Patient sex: M
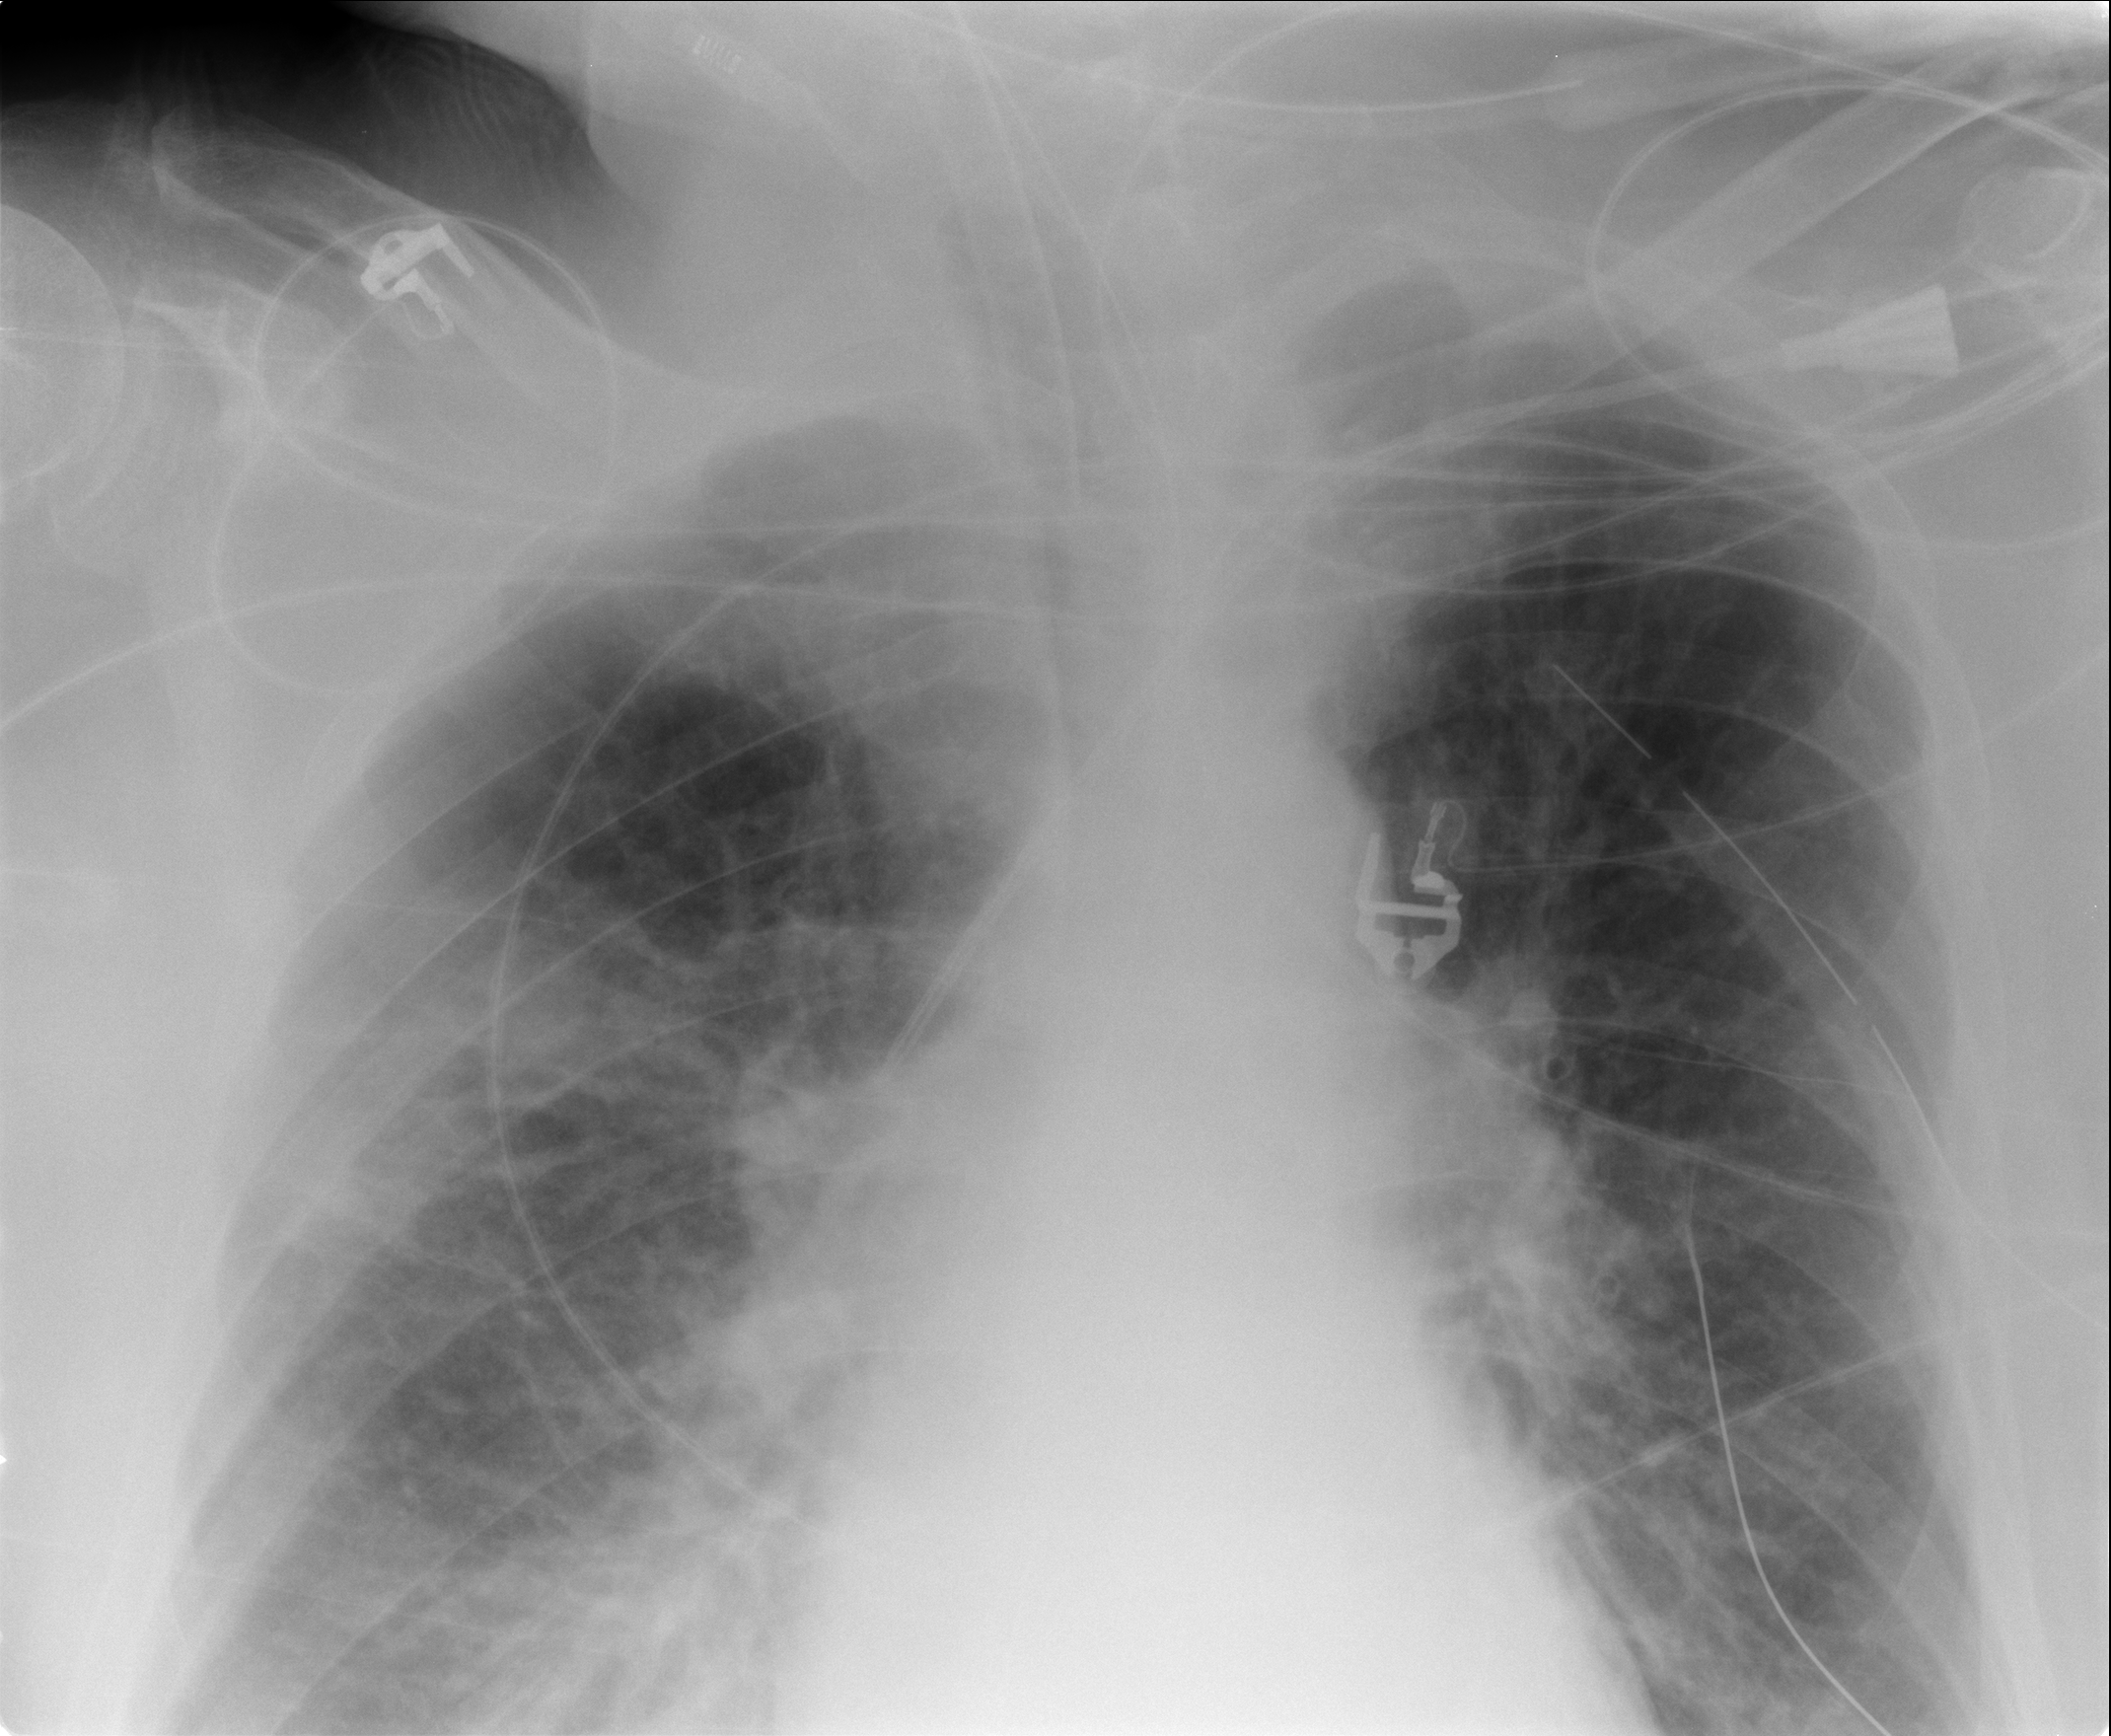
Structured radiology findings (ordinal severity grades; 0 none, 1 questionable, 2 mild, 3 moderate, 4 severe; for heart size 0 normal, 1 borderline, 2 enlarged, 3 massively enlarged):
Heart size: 0
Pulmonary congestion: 0
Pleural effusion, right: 1
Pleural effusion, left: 0
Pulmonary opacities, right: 2
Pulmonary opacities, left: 0
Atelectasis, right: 2
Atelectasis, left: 2